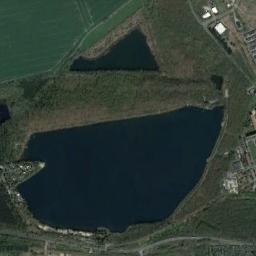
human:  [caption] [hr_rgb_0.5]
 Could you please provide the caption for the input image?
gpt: Two blue lakes, Approximately semicircular and approximately triangular, Are surrounded by green fields and fields .

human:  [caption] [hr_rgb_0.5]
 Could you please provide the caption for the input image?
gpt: A big lake and a small lake lie in the dense forest and the water is dark blue .

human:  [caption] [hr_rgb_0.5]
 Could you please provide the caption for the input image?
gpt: The lake is dark green .

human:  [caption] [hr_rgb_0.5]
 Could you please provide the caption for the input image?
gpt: The lake below is bigger than the lake above .

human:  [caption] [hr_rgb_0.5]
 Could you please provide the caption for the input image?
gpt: There are green farmlands around the lakes .